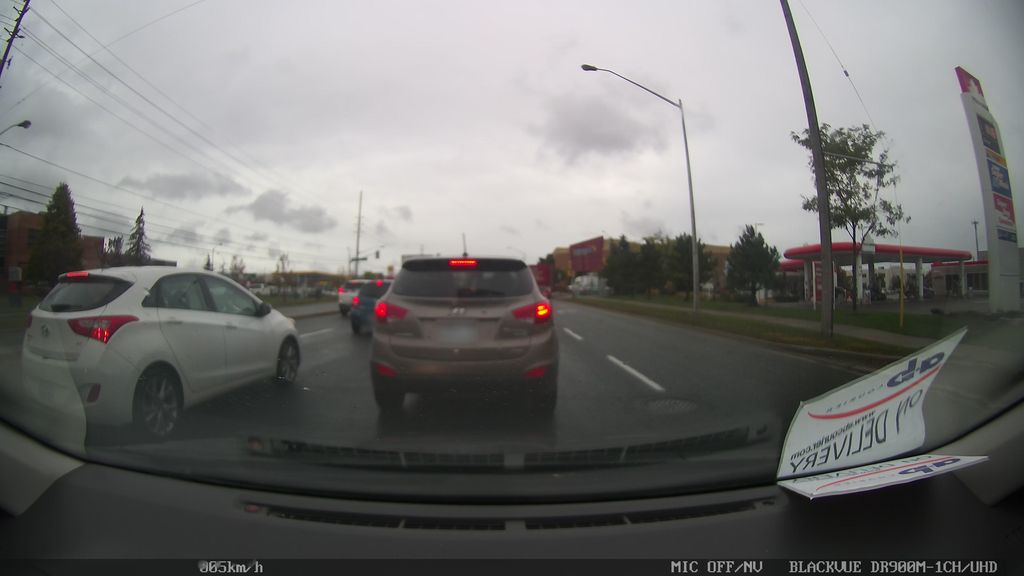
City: toronto